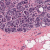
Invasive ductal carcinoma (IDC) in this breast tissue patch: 0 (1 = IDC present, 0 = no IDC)